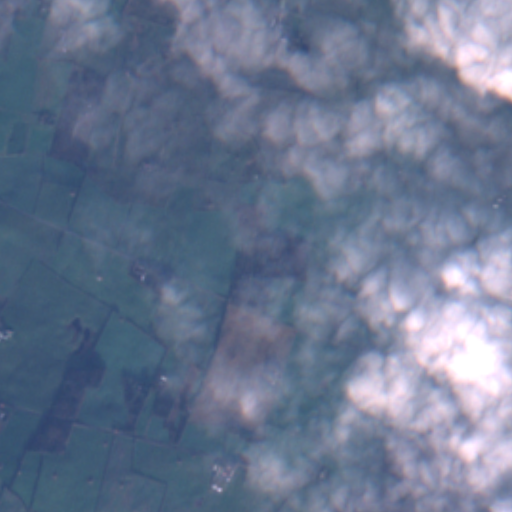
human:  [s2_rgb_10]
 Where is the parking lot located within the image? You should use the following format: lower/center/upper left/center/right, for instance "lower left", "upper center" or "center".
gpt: The parking lot is located in the lower right of the image.
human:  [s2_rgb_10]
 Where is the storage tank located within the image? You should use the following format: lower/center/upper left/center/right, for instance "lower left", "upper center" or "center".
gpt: The storage tank is located in the center left of the image.
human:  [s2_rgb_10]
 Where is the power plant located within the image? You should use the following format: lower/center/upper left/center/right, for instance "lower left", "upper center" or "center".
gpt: There is no power plant in the image.